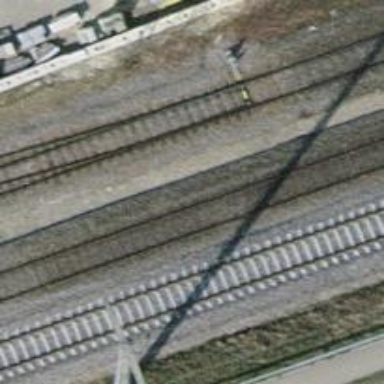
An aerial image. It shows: Railway switch.